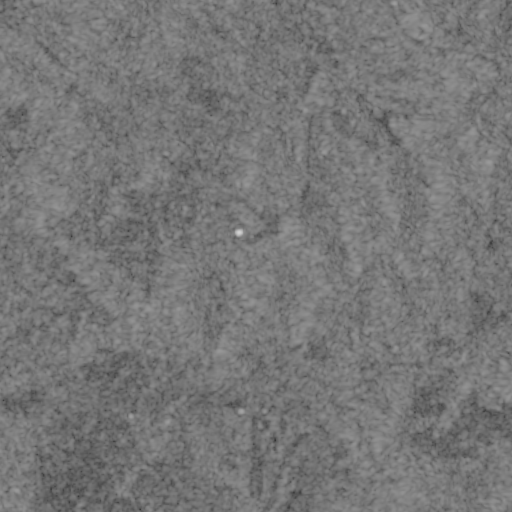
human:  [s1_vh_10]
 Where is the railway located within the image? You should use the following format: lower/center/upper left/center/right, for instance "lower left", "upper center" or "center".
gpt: The railway is located in the right of the image.
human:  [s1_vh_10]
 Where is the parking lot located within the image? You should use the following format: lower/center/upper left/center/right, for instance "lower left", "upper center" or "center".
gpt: There is no parking lot in the image.

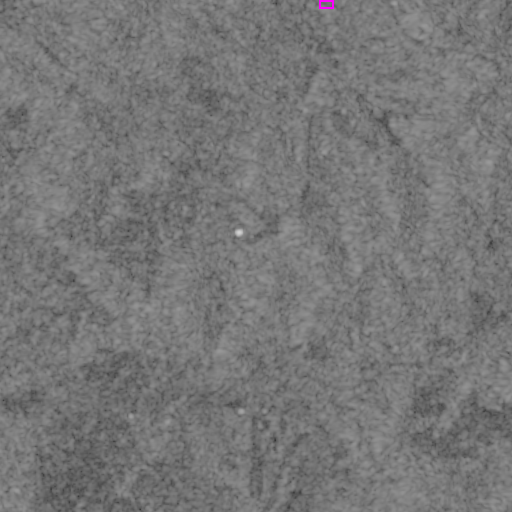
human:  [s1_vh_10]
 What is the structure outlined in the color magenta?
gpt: The structure outlined in magenta is a park.
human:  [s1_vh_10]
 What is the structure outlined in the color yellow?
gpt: There is no yellow outline.